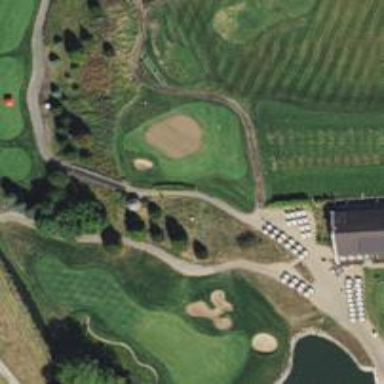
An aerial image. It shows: Path used for both walking and golf.